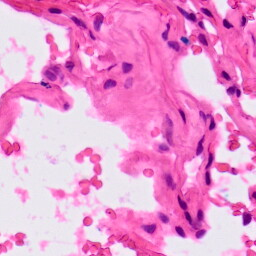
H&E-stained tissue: Lung